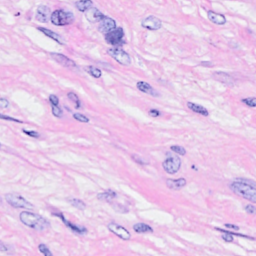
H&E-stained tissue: Breast